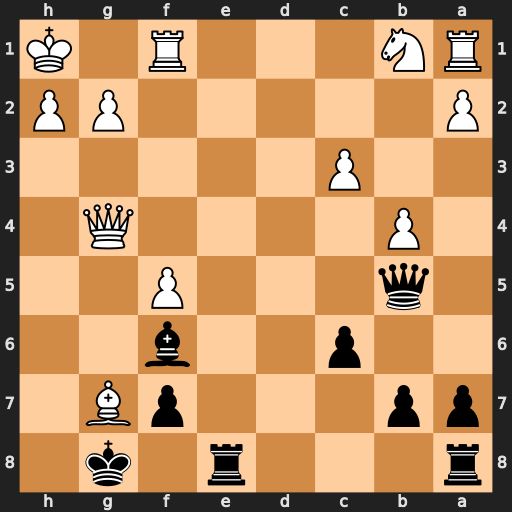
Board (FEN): r3r1k1/pp3pB1/2p2b2/1q3P2/1P4Q1/2P5/P5PP/RN3R1K
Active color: b
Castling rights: -
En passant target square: -
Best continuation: Qxf1#